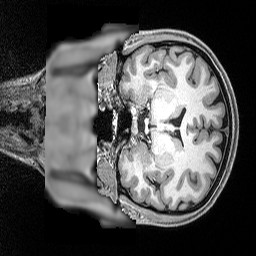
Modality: T1w
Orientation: coronal
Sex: female
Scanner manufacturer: siemens
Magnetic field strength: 3 T
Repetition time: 2.5 s
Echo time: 0.0029 s